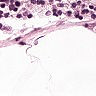
Metastatic tissue present: no